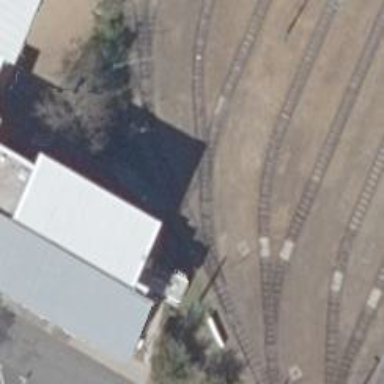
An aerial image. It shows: Tram railway running through yard with contact lines for electrification.